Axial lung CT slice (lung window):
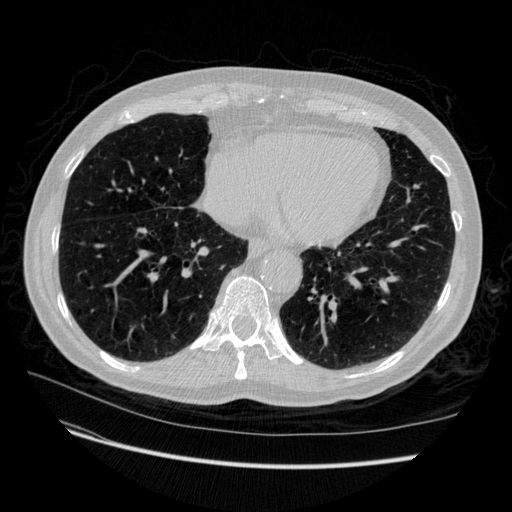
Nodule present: no